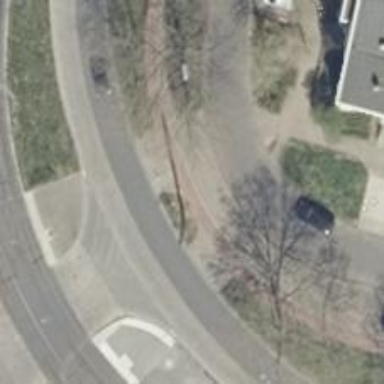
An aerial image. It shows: Asphalt footpath with unmarked crossing.